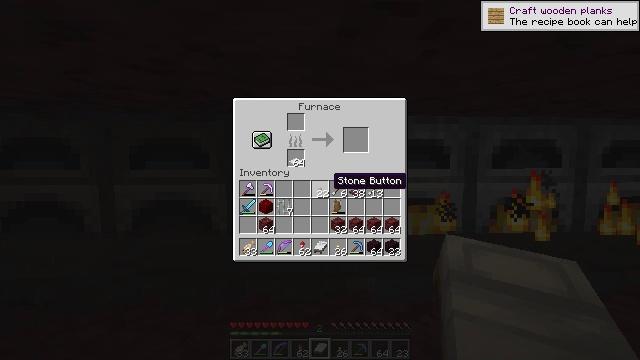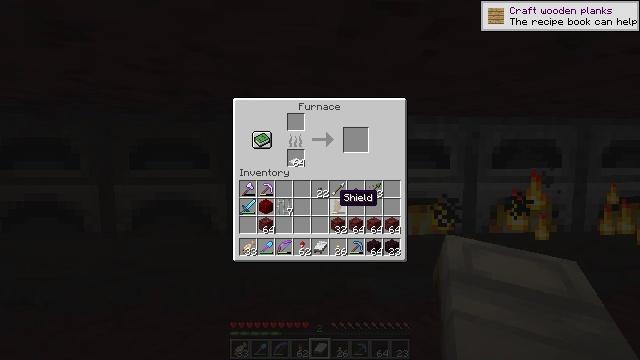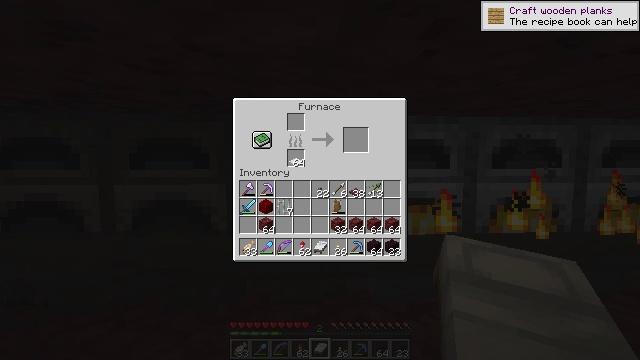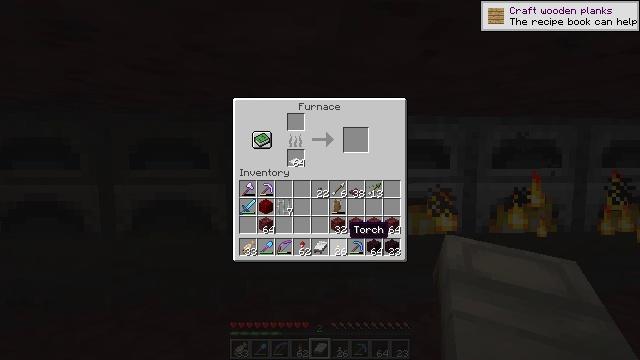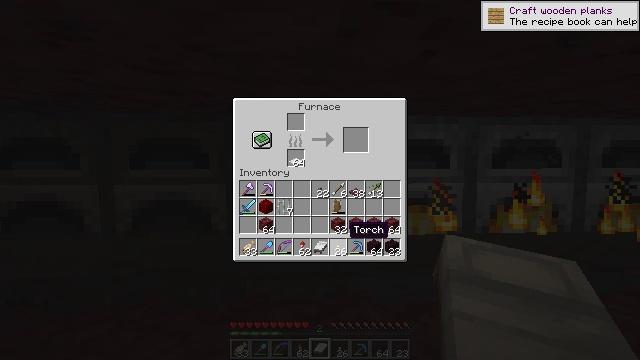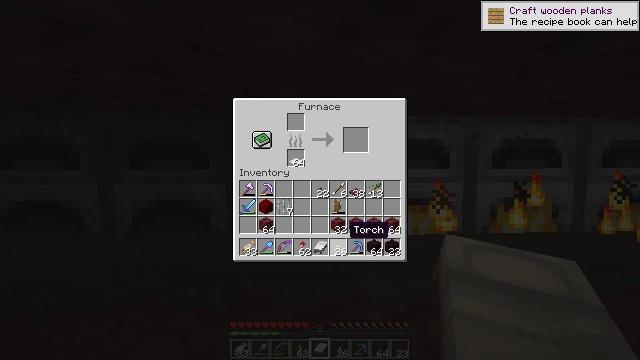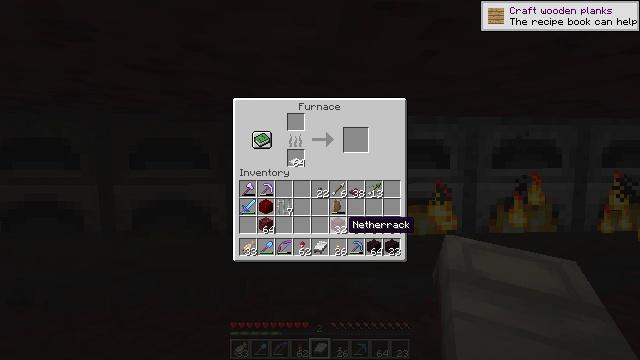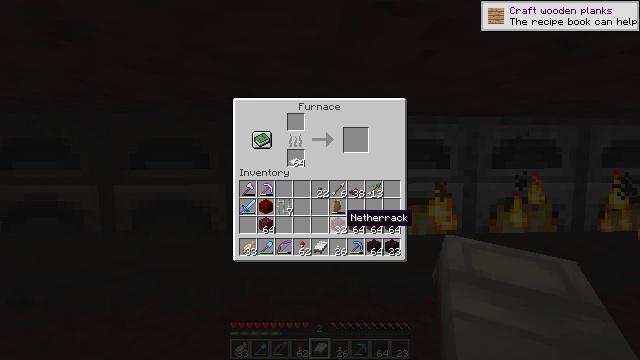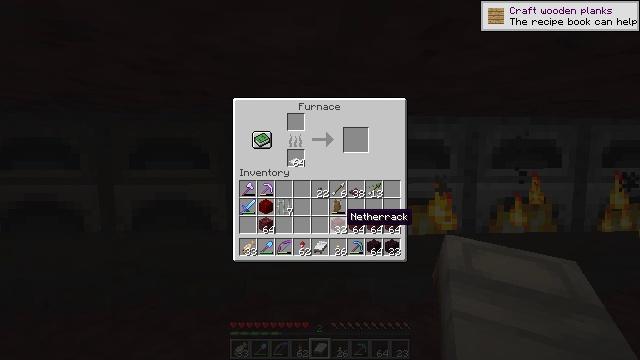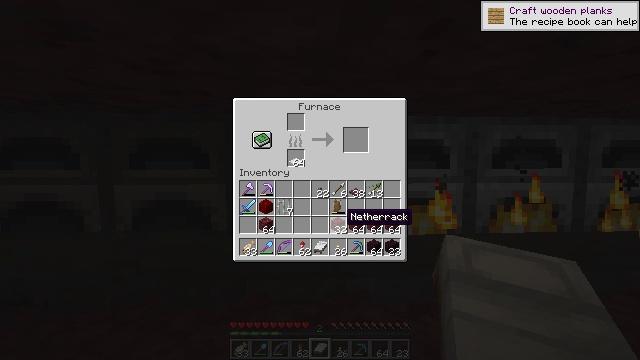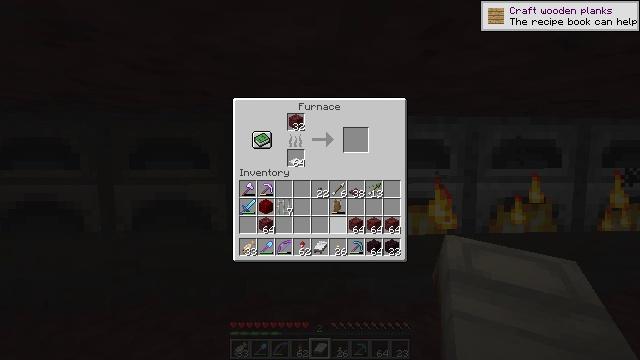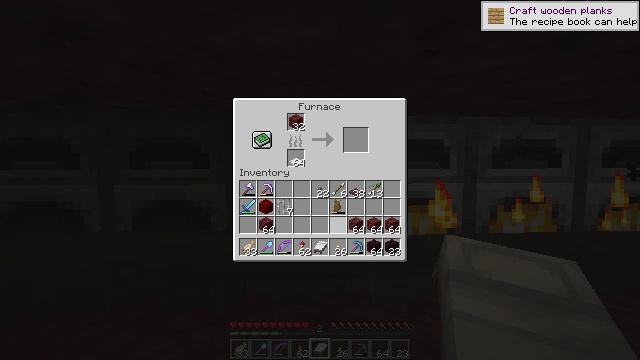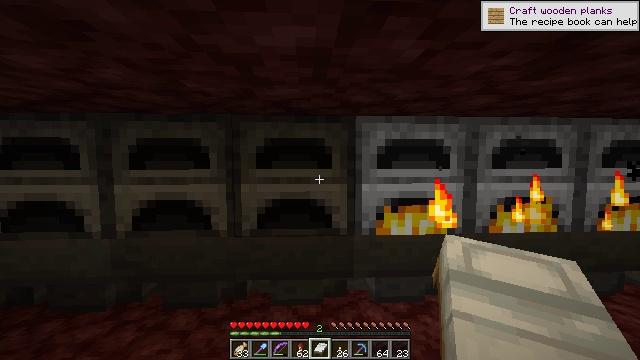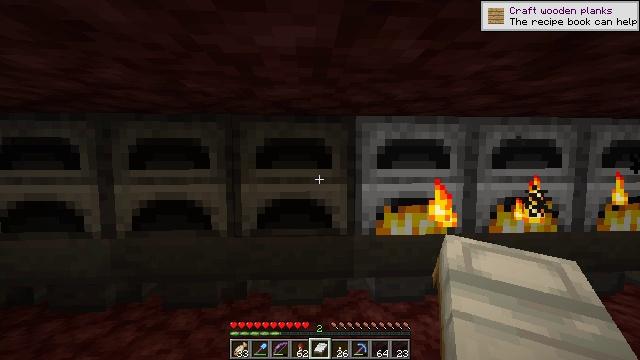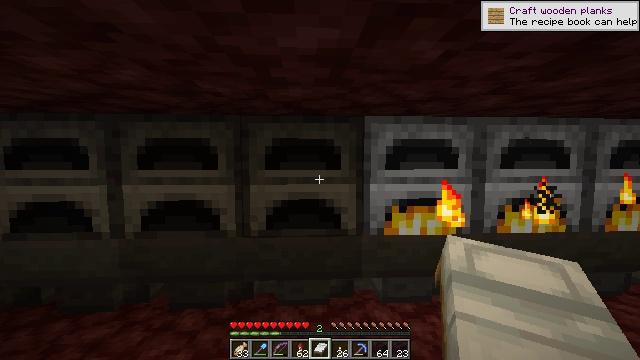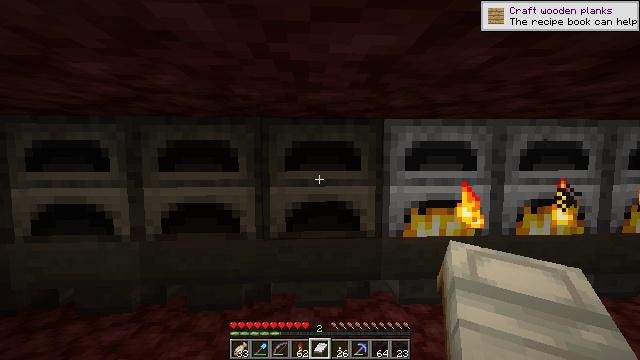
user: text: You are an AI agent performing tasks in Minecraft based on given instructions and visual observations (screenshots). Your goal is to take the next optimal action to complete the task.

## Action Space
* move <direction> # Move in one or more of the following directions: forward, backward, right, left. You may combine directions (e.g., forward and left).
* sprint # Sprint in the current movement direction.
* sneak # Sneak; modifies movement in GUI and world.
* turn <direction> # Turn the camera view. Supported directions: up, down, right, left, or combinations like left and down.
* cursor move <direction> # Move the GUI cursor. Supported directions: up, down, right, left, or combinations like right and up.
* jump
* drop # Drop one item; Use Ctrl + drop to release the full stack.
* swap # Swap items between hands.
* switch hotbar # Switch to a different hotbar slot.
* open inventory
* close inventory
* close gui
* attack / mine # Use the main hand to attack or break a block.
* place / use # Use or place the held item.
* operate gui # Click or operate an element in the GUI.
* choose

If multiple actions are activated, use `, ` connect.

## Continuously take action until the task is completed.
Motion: motion action
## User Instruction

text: Get nether bricks by smelting netherrack.
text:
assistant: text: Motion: cursor move down
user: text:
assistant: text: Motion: sneak, cursor move right and down
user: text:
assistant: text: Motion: sneak
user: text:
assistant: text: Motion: sneak
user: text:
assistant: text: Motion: sneak
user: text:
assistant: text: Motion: sneak
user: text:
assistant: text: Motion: sneak, cursor move up
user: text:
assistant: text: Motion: sneak
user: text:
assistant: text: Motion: sneak
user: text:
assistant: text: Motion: sneak, choose
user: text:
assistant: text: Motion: sneak, choose
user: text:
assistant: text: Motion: sneak
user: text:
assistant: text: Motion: close gui
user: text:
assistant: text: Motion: move left
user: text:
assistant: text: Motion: move left
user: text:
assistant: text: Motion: move left
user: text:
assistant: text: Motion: move left
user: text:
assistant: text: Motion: no_op
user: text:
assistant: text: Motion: no_op
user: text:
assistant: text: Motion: no_op
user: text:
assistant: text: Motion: no_op
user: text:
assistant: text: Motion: no_op
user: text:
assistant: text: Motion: no_op
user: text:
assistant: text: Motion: use / place
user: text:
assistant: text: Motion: use / place
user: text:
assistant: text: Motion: no_op
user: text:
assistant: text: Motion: turn left and down
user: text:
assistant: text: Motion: turn left and up
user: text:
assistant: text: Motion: open gui
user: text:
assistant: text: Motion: no_op